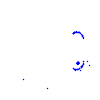
Particle: kaon